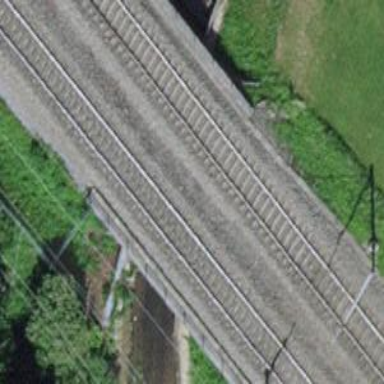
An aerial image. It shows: Bridge with electrified rail tracks and contact line.